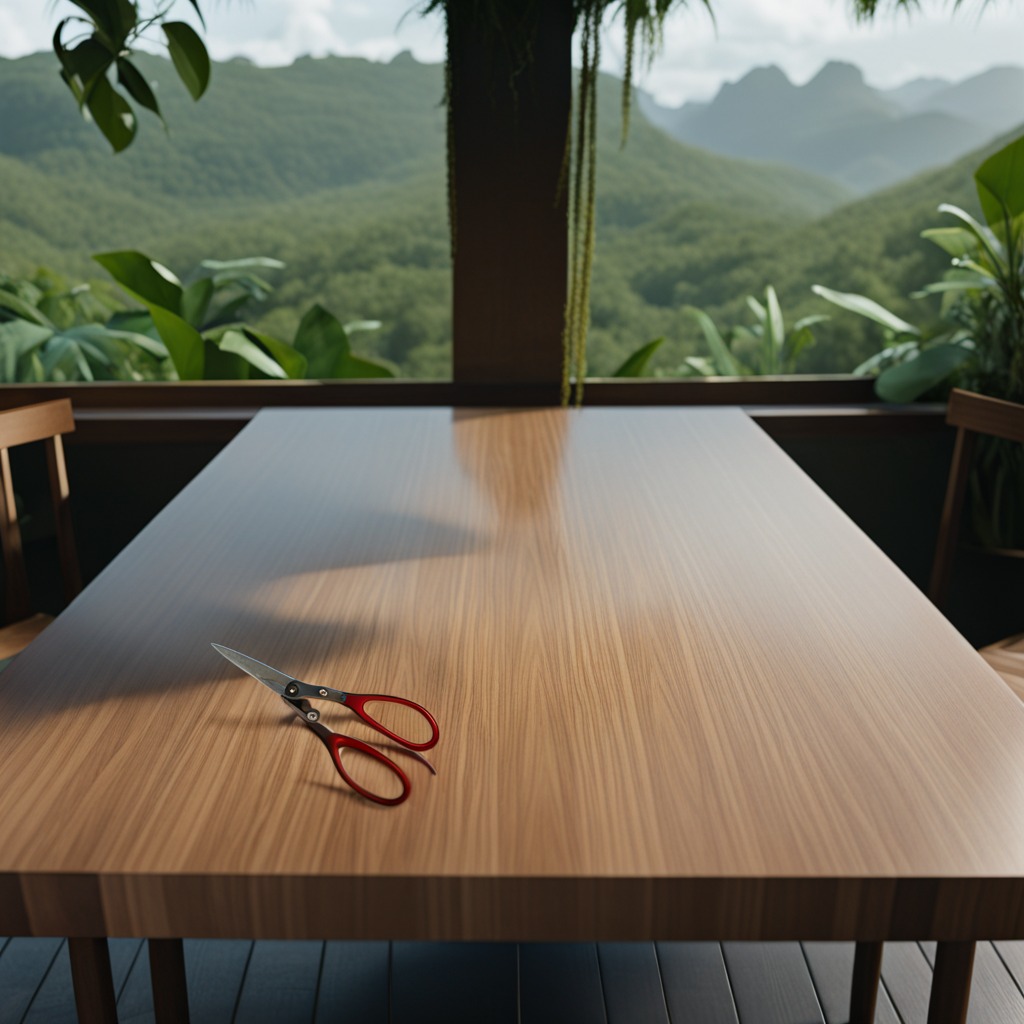
A scissor is lying on the wooden table.